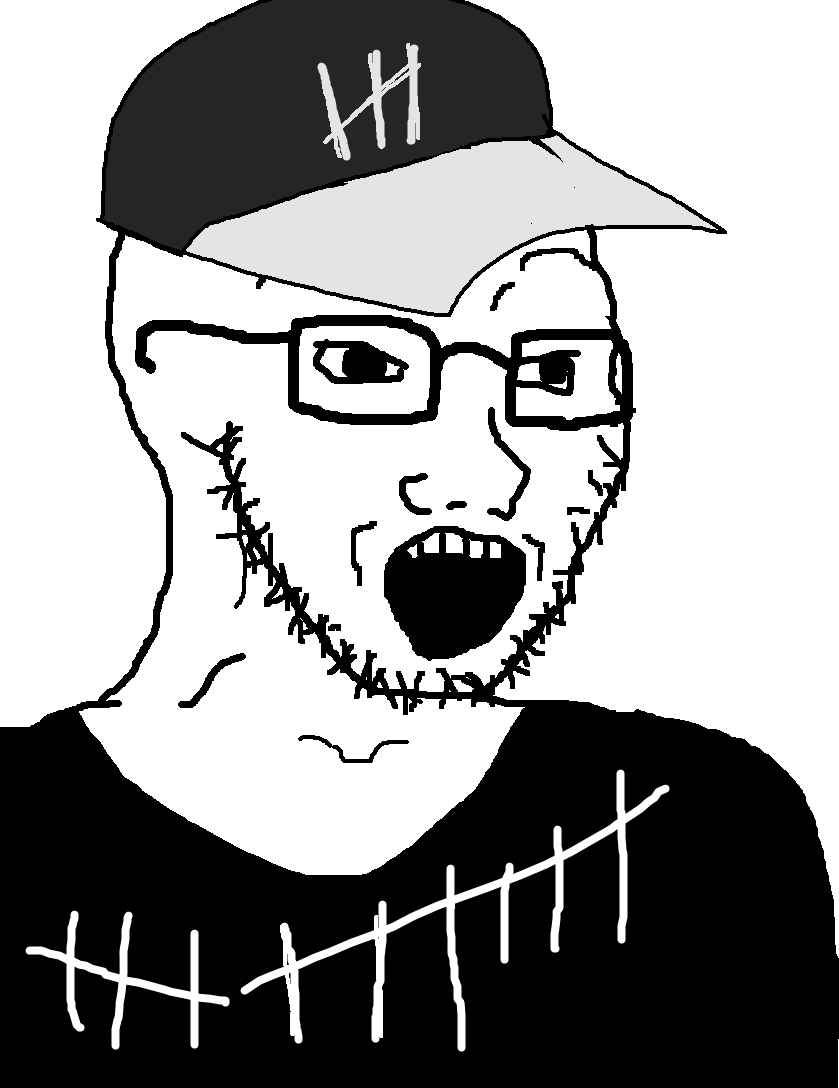
Label: 5_Soyjak